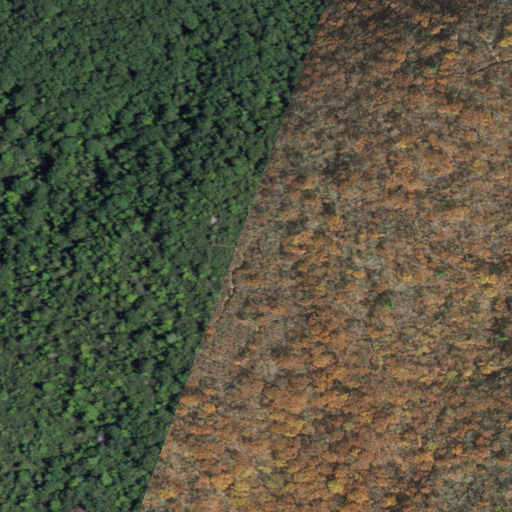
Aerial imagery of mountain in New York named Prospect Hill containing deciduous forest and mixed forest